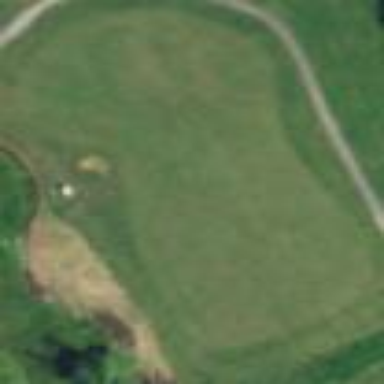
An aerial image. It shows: Grassy fairway on golf course.